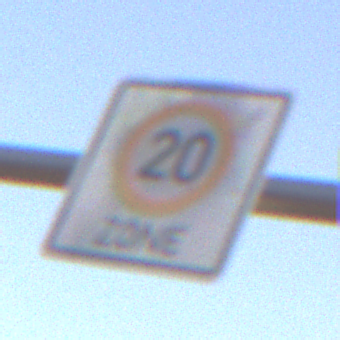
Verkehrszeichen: BeginnZone20
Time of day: SunriseSunset
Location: Outdoor (RoadRail)
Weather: PartlyCloudy
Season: NotSpecified
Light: Natural